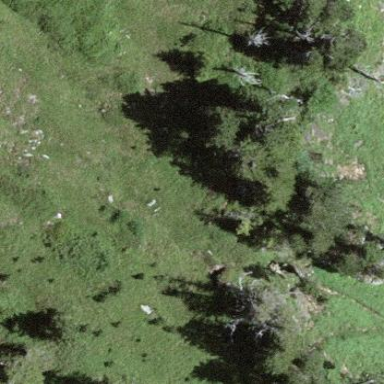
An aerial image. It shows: Patch of scrub vegetation.